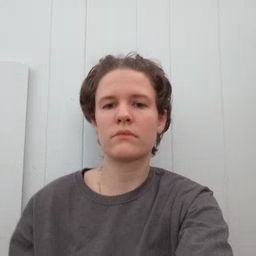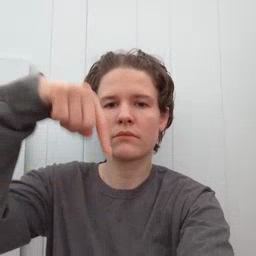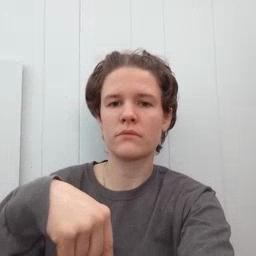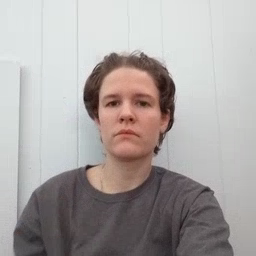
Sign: down